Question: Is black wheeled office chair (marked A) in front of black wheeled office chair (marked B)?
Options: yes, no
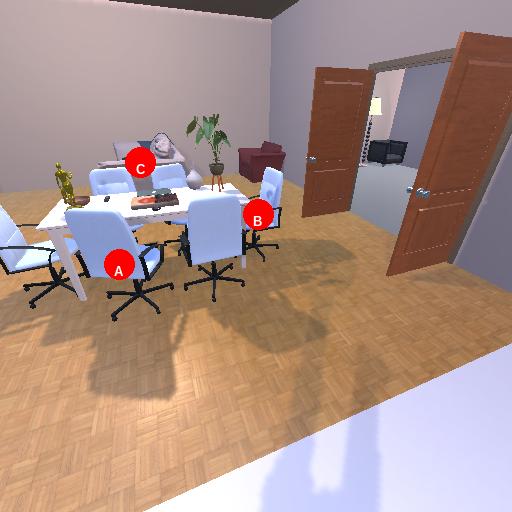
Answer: yes